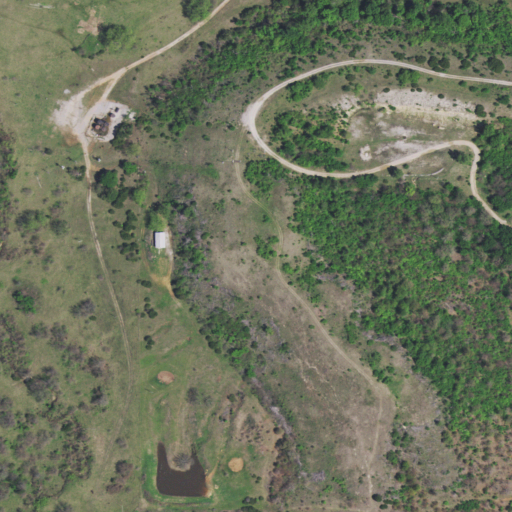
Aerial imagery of mountain in Oklahoma named Horseshoe Mountain containing grassland, deciduous forest, and shrub